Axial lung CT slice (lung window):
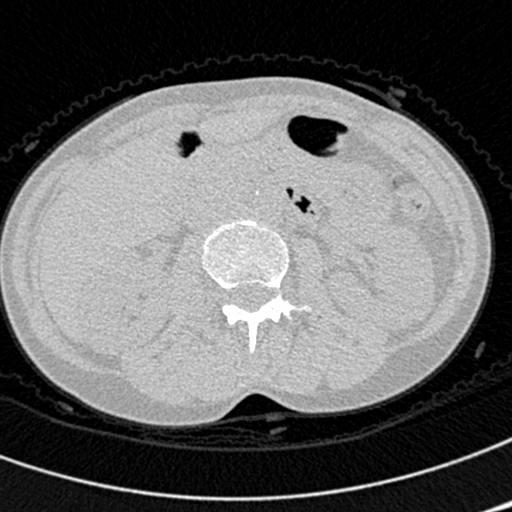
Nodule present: no